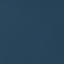
Land use / land cover class: SeaLake